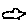
Label: bird